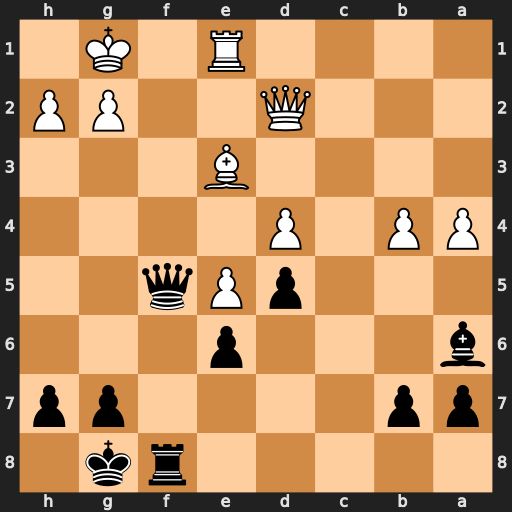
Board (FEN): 5rk1/pp4pp/b3p3/3pPq2/PP1P4/4B3/3Q2PP/4R1K1
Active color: b
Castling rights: -
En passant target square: -
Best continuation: Qf1+ Rxf1 Rxf1#